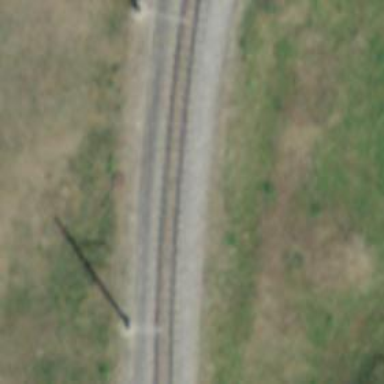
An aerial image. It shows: Narrow-gauge railway track with one electrified contact line.